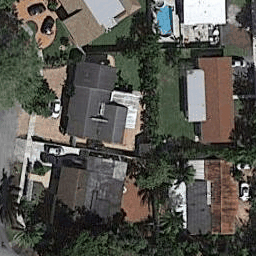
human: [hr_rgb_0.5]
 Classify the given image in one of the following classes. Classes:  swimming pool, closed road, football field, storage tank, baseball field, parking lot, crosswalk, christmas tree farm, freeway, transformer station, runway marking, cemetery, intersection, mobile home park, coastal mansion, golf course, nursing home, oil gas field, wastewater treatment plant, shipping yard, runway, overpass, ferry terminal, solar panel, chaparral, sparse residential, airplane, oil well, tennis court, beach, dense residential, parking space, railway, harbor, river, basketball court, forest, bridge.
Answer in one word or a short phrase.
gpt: dense residential